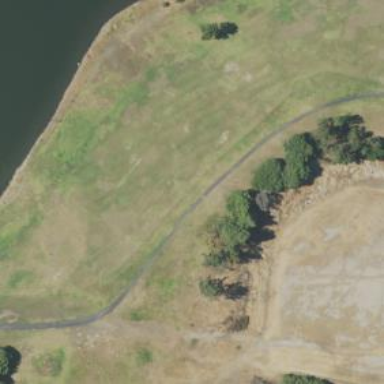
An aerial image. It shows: Golf fairway surrounded by grass.